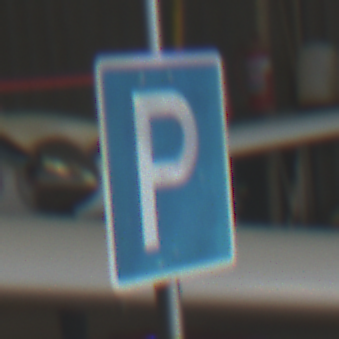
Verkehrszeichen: Parken
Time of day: Midday
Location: Indoor (Urban)
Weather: NotSpecified
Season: NotSpecified
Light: Natural